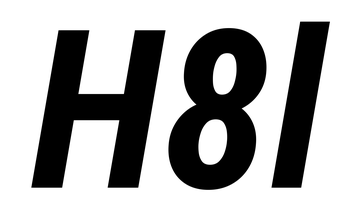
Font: Roboto-Italic_Condensed_Bold_Italic